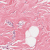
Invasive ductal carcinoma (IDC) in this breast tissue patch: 0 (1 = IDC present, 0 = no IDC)